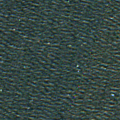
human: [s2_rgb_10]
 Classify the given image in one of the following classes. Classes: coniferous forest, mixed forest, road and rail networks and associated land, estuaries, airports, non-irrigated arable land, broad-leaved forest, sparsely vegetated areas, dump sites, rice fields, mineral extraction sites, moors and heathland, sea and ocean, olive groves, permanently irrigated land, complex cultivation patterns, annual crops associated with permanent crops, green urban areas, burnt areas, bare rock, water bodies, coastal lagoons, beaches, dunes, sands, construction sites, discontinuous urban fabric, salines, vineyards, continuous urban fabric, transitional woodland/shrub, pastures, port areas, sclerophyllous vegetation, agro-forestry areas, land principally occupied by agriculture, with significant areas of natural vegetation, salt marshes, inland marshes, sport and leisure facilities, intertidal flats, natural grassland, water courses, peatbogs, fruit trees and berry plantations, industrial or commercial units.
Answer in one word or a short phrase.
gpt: sea and ocean